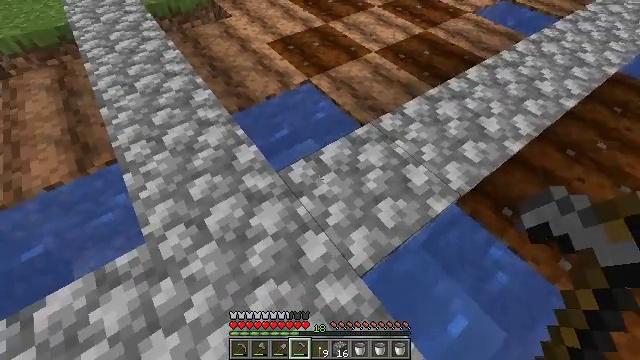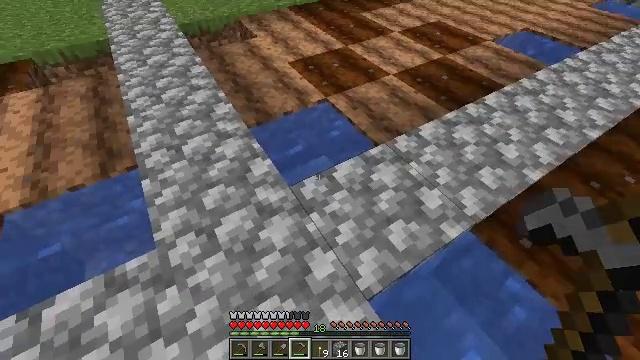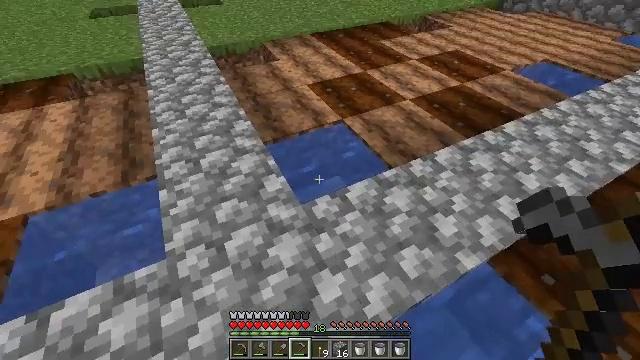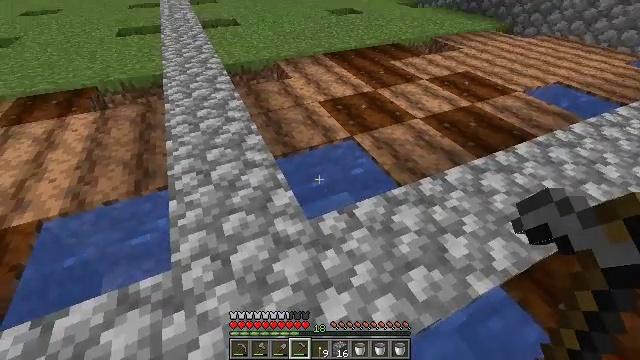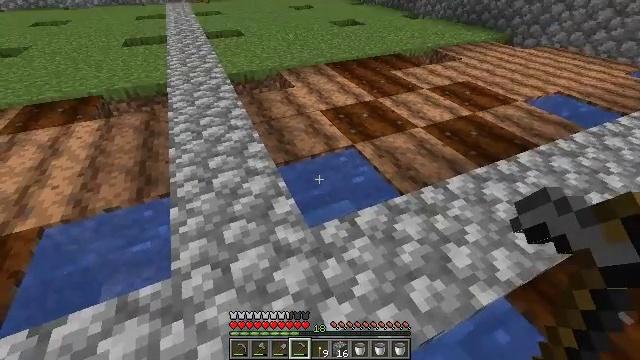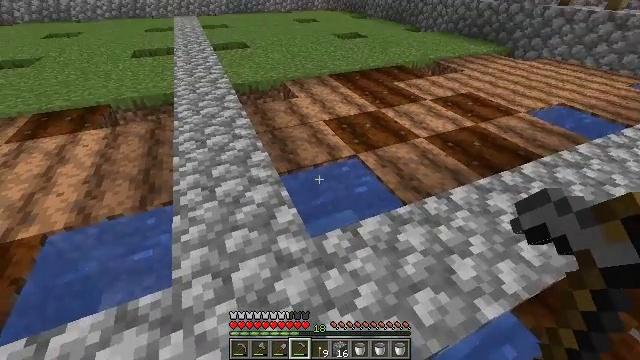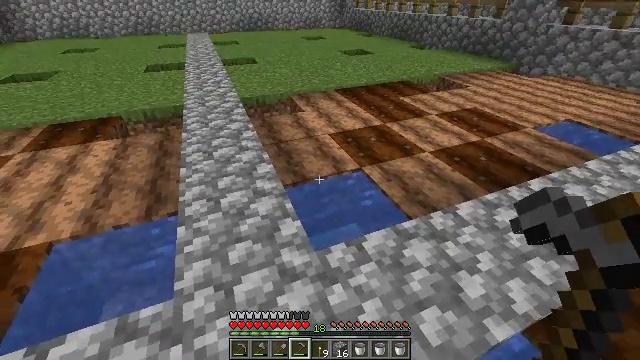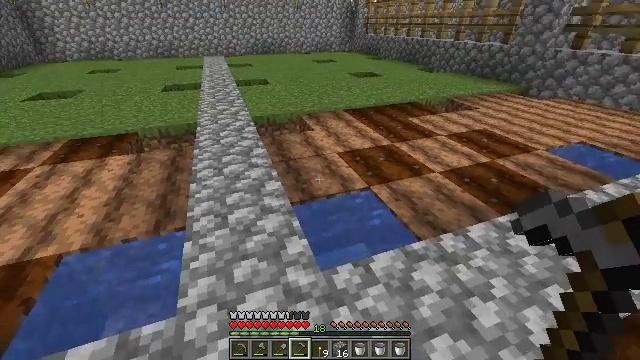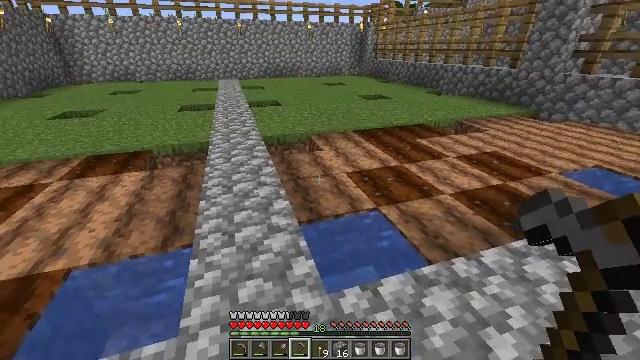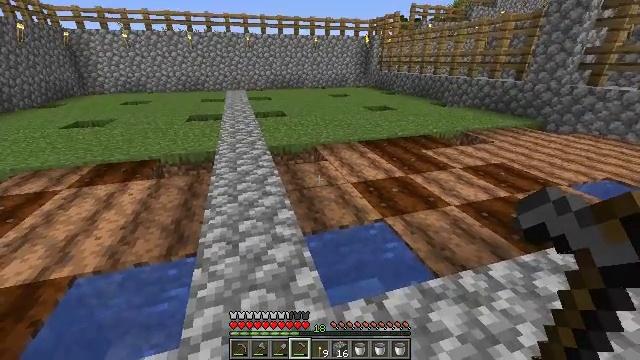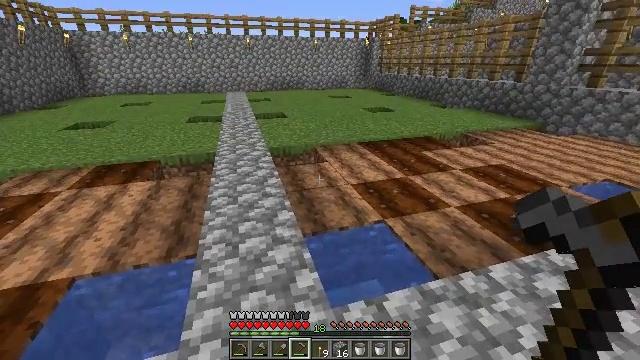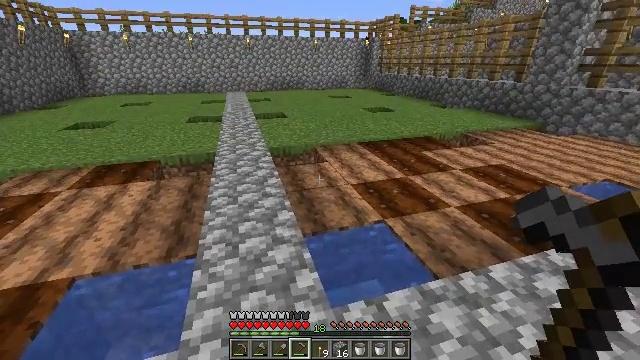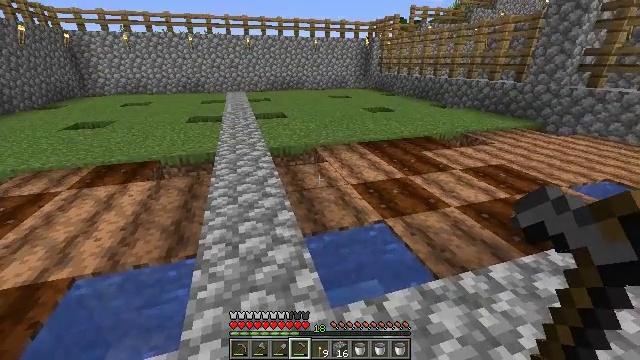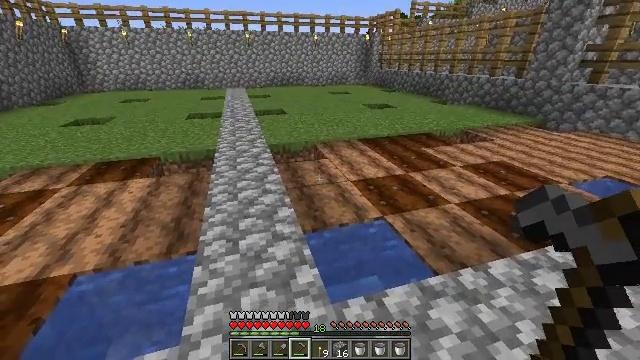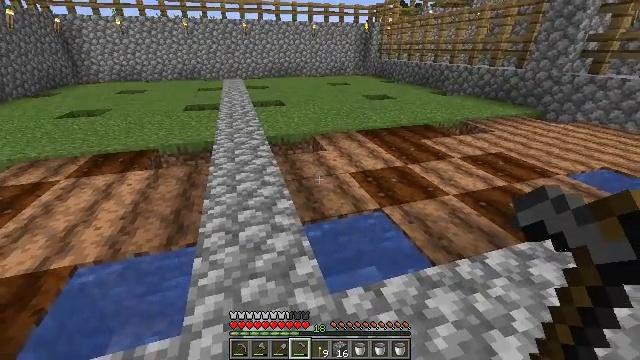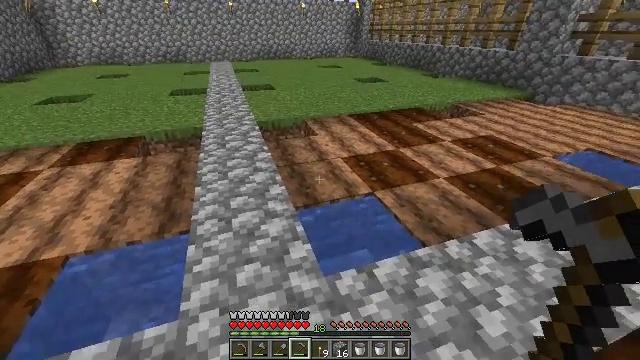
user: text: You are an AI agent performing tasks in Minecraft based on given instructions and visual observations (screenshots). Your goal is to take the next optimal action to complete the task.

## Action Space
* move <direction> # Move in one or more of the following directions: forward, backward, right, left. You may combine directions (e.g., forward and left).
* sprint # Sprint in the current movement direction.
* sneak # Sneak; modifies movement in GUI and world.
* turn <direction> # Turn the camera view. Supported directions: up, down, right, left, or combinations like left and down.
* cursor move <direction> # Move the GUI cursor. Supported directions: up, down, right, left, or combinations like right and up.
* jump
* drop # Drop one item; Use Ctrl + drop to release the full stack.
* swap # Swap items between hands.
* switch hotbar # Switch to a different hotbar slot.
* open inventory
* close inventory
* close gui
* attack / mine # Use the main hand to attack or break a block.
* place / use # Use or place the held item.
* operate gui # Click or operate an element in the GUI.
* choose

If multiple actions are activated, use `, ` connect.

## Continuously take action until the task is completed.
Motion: motion action
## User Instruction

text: Dig up the farmland.
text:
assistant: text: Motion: turn left and up
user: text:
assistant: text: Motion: turn left and up
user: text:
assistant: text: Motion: turn left and up
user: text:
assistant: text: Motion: turn up
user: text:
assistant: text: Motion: turn up
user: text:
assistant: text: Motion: turn left and up
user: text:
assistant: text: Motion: turn left and up
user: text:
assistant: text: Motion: turn left and up
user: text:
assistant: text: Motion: turn left and up
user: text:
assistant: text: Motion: no_op
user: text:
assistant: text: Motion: no_op
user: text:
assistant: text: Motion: no_op
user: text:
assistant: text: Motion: no_op
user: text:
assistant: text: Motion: turn down
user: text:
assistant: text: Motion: turn right and down
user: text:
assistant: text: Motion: turn right and down
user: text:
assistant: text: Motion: turn right and down
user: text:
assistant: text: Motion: turn right
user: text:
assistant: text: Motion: turn right
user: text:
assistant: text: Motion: turn right
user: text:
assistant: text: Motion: turn right
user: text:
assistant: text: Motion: no_op
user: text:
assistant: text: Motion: no_op
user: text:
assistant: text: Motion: no_op
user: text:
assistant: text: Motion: no_op
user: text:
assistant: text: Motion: turn right
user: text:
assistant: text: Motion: turn right and up
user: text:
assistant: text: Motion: turn right and up
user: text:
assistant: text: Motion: turn right and up
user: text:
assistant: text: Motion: turn right and up